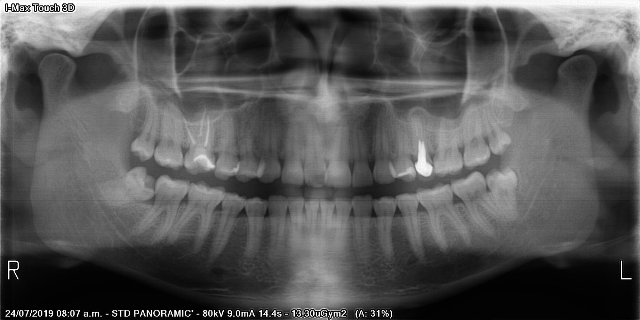
adult